Question: There is a problem with the list inside the "if" it doesn't work I get an error this:java.lang.ClassCastException: java.lang.String cannot be cast to java.util.List
'''
private FirebaseFirestore rootRef = FirebaseFirestore.getInstance();
private DocumentReference productSearchRef = rootRef.collection("products").document("qQIJ9oGjlwwqNObfVV6U");
private CollectionReference productsRef = rootRef.collection("products");
MutableLiveData<List<String>> getProductNameListMutableLiveData() {
MutableLiveData<List<String>> productNameListMutableLiveData = new MutableLiveData<>();
productSearchRef.get().addOnCompleteListener(productNameListTask -> {
if (productNameListTask.isSuccessful()) {
DocumentSnapshot document = productNameListTask.getResult();
if (document.exists()) {
List<String> productNameList = (List<String>) document.get("name");
productNameListMutableLiveData.setValue(productNameList);
}
} else {
Log.d(Constants.TAG, productNameListTask.getException().getMessage());
}
});
return productNameListMutableLiveData;
}
'''
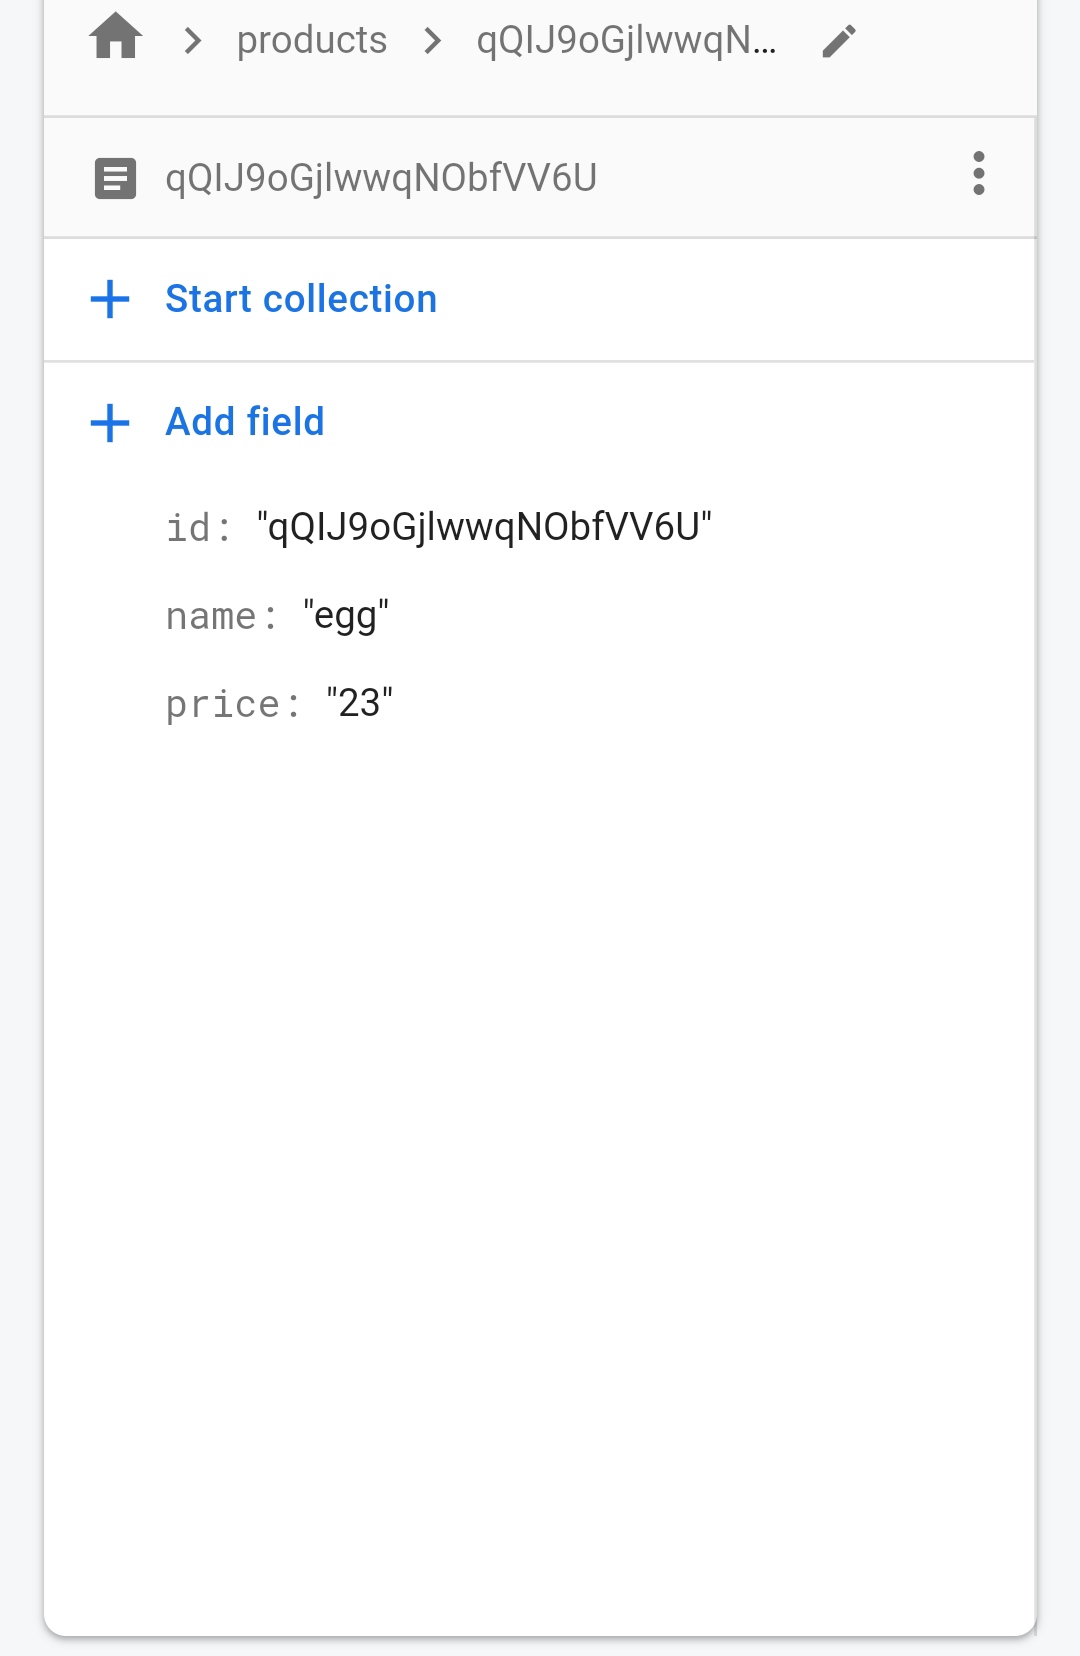
Answer: You are getting the following error:
> java.lang.ClassCastException: java.lang.String cannot be cast to java.util.List"
In the second if statement, because the type of the "name" field in the database is String and a List, hence that error. There is no way in Java in which you can convert a String into a List. To solve this, you should get the value of the "name" field according to its data type. So please change the following line of code:
'''
List<String> productNameList = (List<String>) document.get("name");
'''
Into:
'''
String productNameList = document.getString("name");
'''
So something like this will do the trick:
'''
private FirebaseFirestore rootRef = FirebaseFirestore.getInstance();
private DocumentReference productSearchRef = rootRef.collection("products").document("qQIJ9oGjlwwqNObfVV6U");
private CollectionReference productsRef = rootRef.collection("products");
MutableLiveData<List<String>> getProductNameListMutableLiveData() {
MutableLiveData<List<String>> productNameListMutableLiveData = new MutableLiveData<>();
productsRef.get().addOnCompleteListener(productNameListTask -> {
if (productNameListTask.isSuccessful()) {
DocumentSnapshot snapshot = productNameListTask.getResult();
for (QueryDocumentSnapshot document : snapshot) {
if (document.exists()) {
String name = document.getString("name");
productNameList.add(name);
}
}
productNameListMutableLiveData.setValue(productNameList);
} else {
Log.d(Constants.TAG, productNameListTask.getException().getMessage());
}
});
return productNameListMutableLiveData;
'''